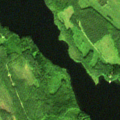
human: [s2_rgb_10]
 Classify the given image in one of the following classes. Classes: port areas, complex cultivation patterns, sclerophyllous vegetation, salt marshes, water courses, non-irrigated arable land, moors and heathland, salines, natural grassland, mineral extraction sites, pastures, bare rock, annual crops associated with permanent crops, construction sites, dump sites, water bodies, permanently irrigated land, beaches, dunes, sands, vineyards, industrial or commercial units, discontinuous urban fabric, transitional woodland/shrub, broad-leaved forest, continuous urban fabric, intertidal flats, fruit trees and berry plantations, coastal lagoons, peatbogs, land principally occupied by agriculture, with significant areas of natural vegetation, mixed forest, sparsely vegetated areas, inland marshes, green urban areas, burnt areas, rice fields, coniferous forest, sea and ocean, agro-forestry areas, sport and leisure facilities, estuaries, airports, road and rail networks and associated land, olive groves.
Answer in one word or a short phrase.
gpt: coniferous forest, mixed forest, transitional woodland/shrub, water bodies